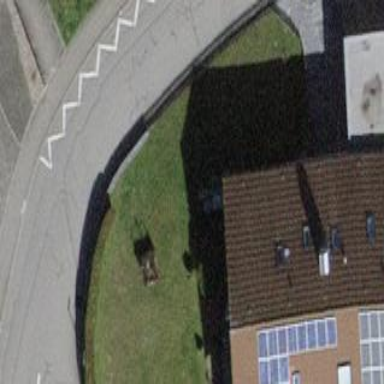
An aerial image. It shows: Detached building with gabled roof.